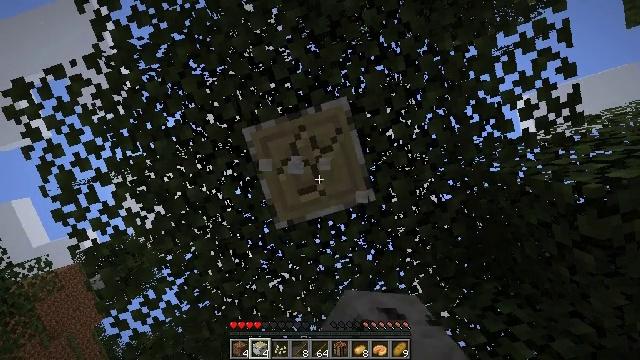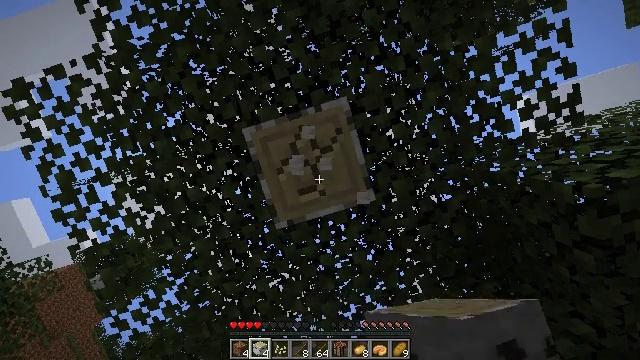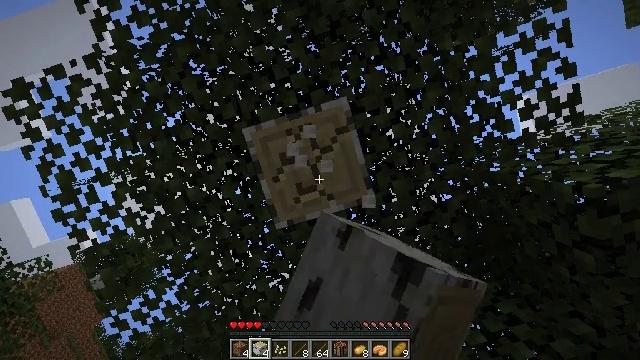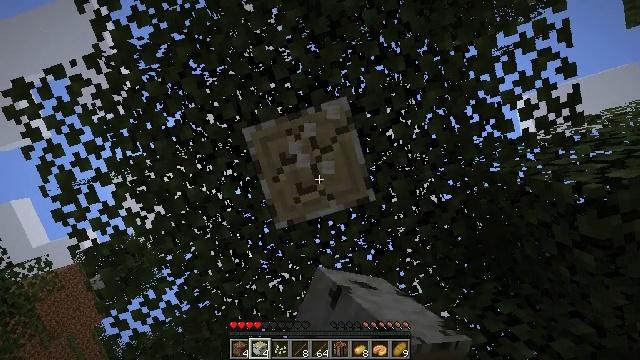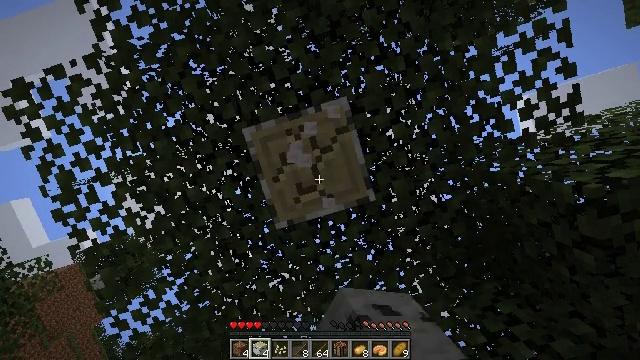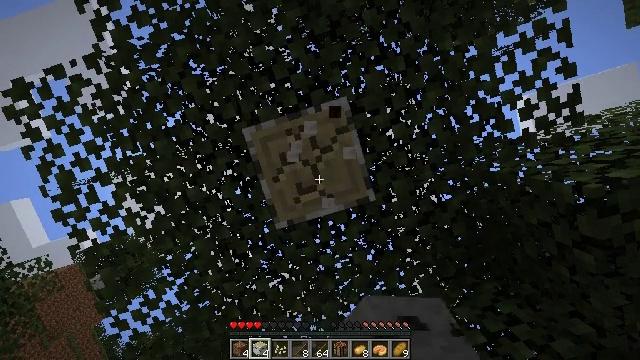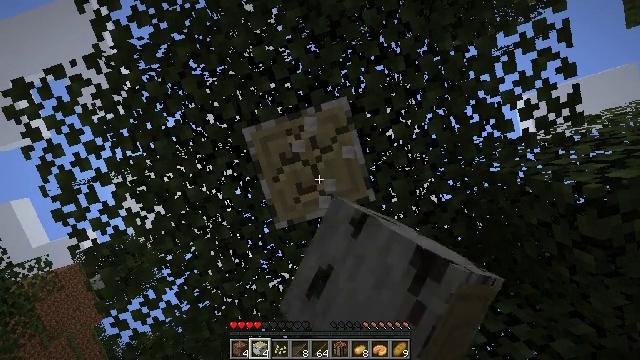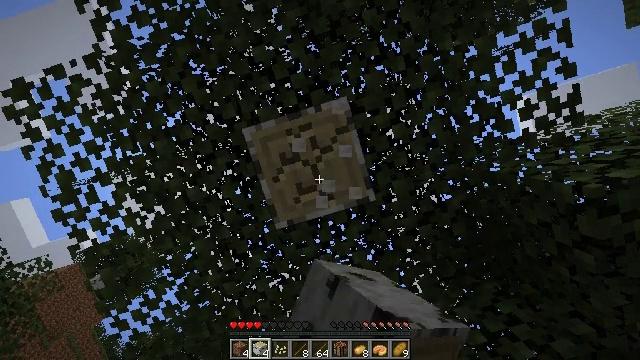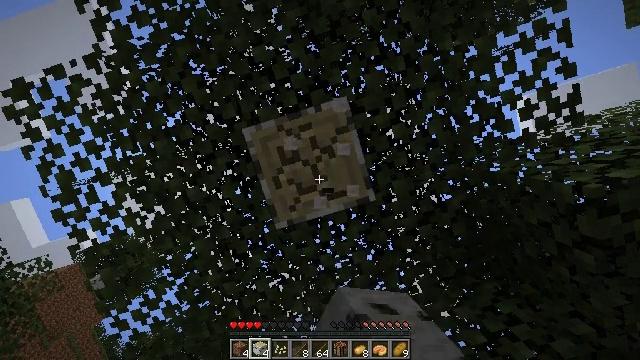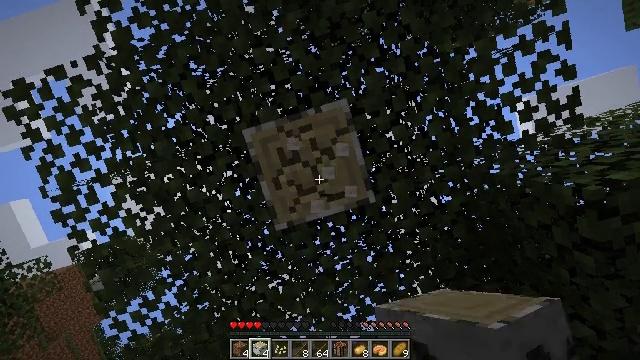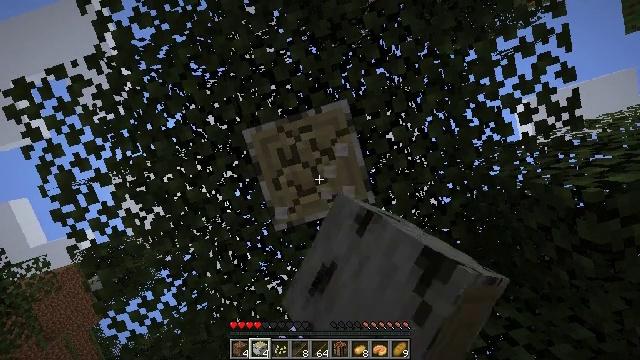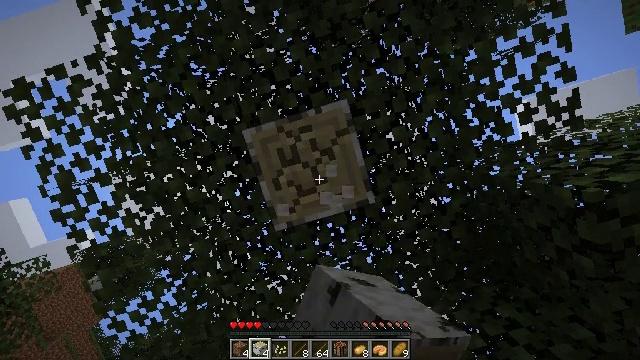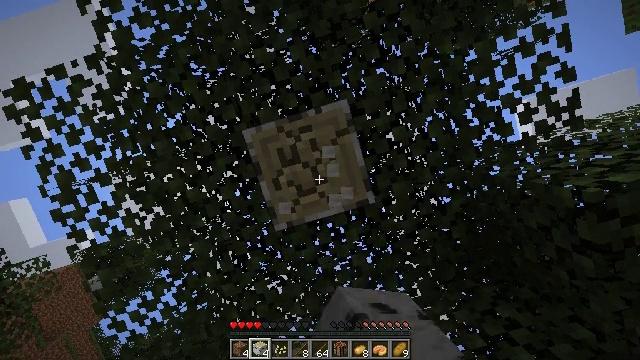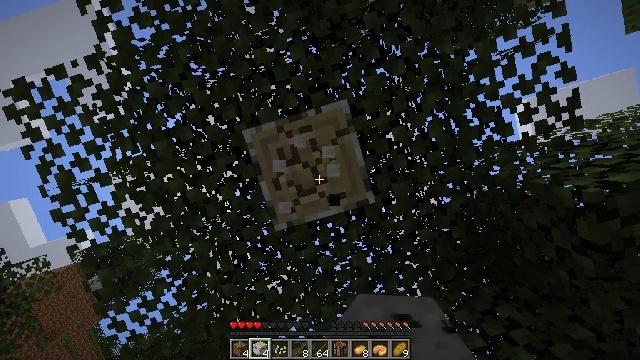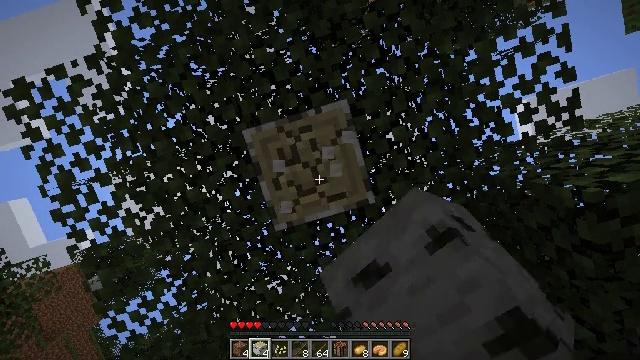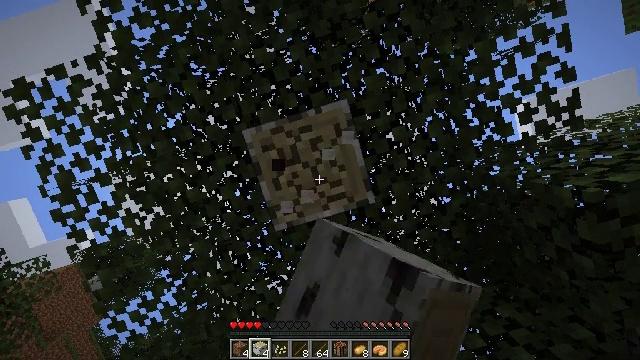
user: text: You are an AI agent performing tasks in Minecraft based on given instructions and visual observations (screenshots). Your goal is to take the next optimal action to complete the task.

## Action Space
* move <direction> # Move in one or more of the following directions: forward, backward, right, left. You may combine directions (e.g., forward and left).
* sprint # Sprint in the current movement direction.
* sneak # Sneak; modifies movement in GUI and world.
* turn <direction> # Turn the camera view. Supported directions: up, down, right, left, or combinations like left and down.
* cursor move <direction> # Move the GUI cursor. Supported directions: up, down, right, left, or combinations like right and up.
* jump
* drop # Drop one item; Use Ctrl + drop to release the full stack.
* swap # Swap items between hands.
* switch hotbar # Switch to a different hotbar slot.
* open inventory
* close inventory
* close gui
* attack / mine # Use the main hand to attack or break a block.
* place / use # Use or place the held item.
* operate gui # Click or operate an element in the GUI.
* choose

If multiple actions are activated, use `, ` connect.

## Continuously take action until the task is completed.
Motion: motion action
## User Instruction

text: Chop down the birch log.
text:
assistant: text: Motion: attack / mine
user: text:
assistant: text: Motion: attack / mine
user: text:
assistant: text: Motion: attack / mine
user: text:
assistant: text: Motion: attack / mine
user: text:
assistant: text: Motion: attack / mine
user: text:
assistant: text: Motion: attack / mine
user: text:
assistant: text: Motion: attack / mine
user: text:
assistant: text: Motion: attack / mine
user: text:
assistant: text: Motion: attack / mine
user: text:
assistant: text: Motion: attack / mine
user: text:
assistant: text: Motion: attack / mine
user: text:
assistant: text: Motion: attack / mine
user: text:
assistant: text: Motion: attack / mine
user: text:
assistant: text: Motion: attack / mine
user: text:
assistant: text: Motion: attack / mine
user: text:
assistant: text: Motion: attack / mine
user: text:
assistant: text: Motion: attack / mine
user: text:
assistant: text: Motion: attack / mine
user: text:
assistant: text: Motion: attack / mine
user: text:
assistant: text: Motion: attack / mine
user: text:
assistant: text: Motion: attack / mine
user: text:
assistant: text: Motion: attack / mine
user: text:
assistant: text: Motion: attack / mine
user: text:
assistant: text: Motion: attack / mine
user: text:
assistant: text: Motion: attack / mine
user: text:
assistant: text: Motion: attack / mine
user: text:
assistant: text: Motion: attack / mine
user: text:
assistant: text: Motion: attack / mine
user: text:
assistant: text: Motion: attack / mine
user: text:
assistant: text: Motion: attack / mine